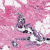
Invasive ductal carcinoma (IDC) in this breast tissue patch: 0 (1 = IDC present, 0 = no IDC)